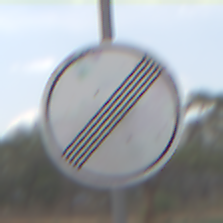
Verkehrszeichen: EndeSaemtlicherBegrenzungen
Umgebung: Outdoor, Nature
Tageszeit: Midday
Wetter: PartlyCloudy
Licht: Natural
Jahreszeit: NotSpecified
Kontrast: LowContrast